Question: I'm generating a logplot using the following lines:
'''
# Set log-los scale and axes
ax.set_xscale('log')
ax.set_yscale('log')
ax.set_xlabel(r'$x$')
ax.set_ylabel(r'$y$')
ax.set_aspect('equal')
ax.set_xlim([1e-7, 1e0])
ax.set_ylim([1e-7, 1e0])
'''
but the result is not what I expected:

How can I make the x-axis look like the y-axis in terms of ticks? Thanks
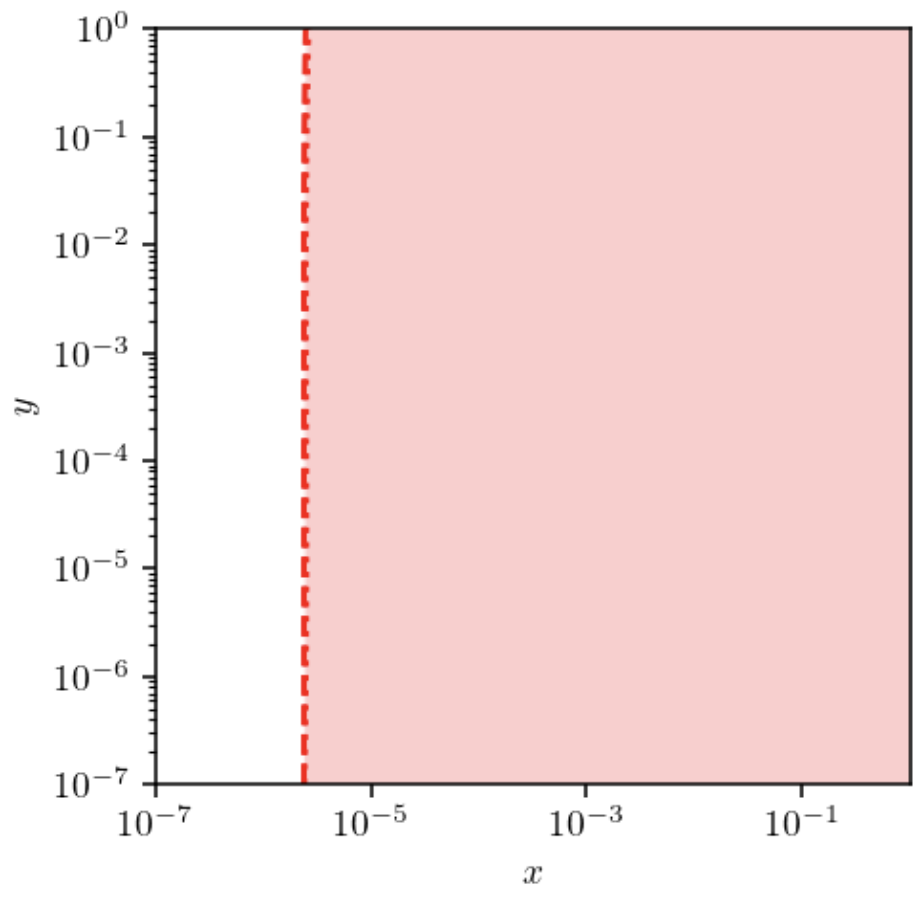
Answer: While it's technically true that 'ax.set_adjustable('datalim')' brings back the minor ticks, that's only because it negates the equal axes set in this line:
'''
...
ax.set_aspect('equal')
...
'''
: 'set_aspect('equal')' shrinks the x axis to the point that matplotlib decides to auto-remove the minor ticks.
---
To have both an 'equal' aspect ratio minor x ticks, use the <URL> module:
'''
from matplotlib.ticker import LogLocator
ax.xaxis.set_major_locator(LogLocator(numticks=10))
ax.xaxis.set_minor_locator(LogLocator(numticks=10, subs=np.arange(0.1, 1, 0.1)))
'''
<URL>